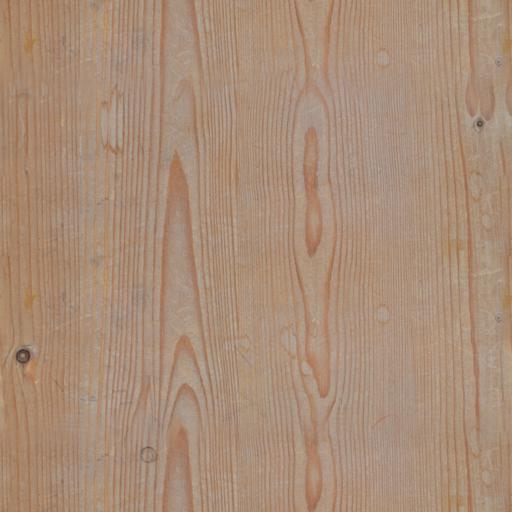
Tags: rough wood wooden